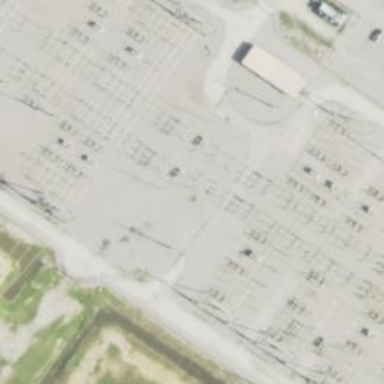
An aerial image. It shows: Switch for power supply.